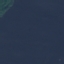
Land use / land cover class: SeaLake